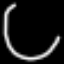
Label: clock